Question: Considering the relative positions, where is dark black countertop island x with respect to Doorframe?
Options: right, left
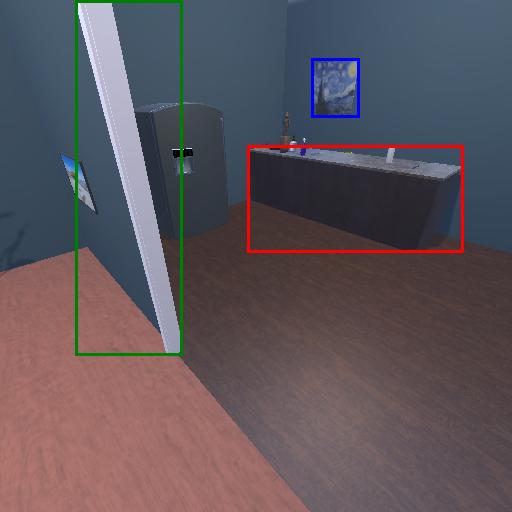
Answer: right